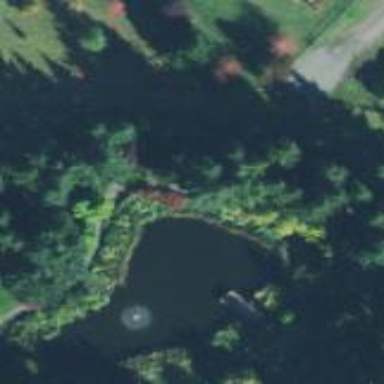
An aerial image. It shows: Pond with natural water.